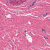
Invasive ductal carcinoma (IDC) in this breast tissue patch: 0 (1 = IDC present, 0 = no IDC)